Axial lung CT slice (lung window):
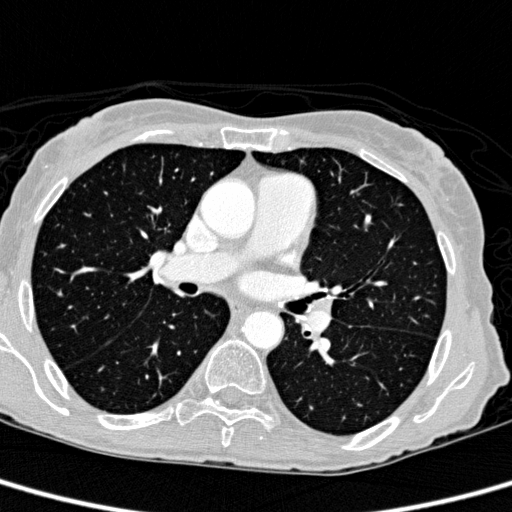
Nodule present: no